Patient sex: M
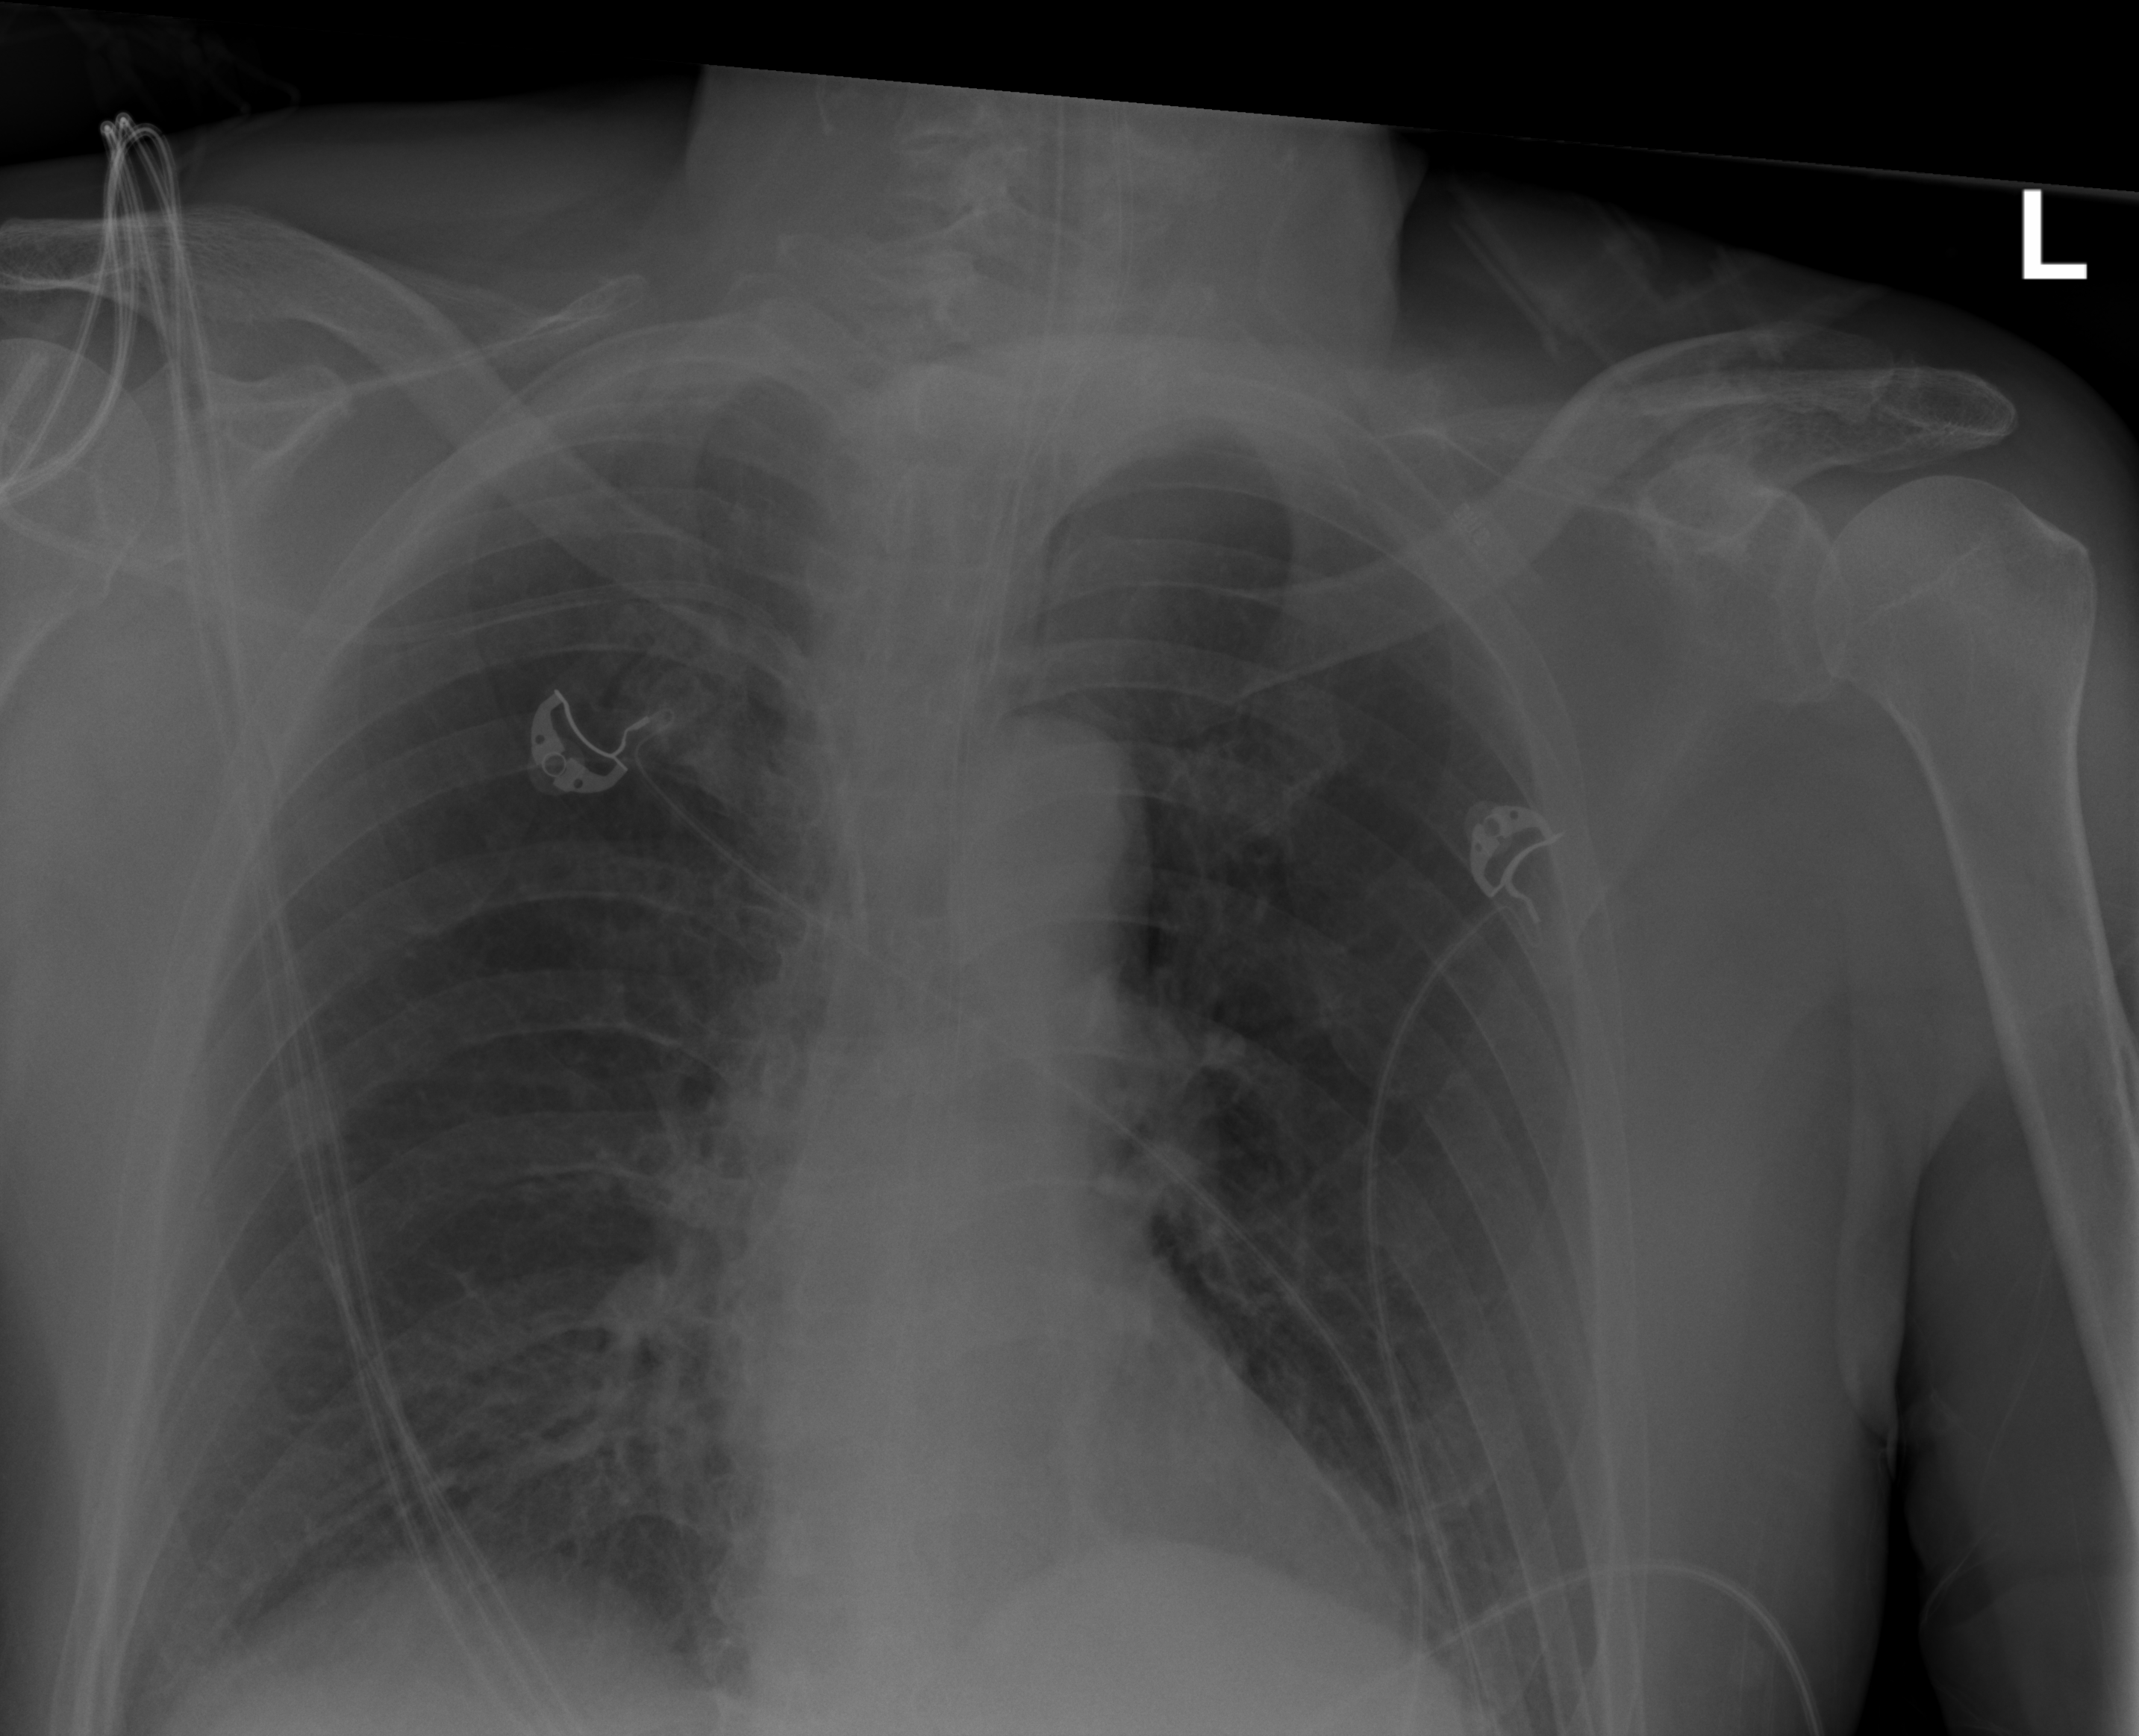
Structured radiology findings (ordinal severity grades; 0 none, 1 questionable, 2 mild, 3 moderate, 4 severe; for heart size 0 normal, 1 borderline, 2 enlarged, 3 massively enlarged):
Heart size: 0
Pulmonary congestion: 0
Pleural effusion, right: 0
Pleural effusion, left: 0
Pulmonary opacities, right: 0
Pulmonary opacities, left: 0
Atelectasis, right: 2
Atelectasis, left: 0